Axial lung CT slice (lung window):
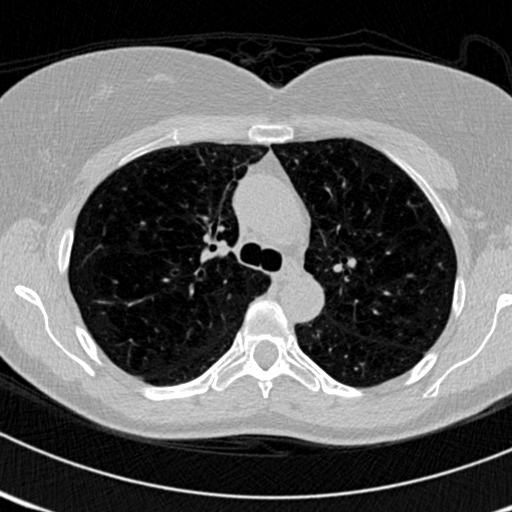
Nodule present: no